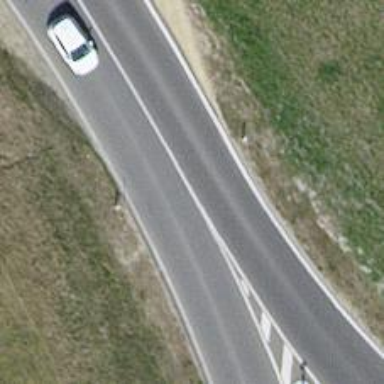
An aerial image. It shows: Tertiary road with asphalt surface.